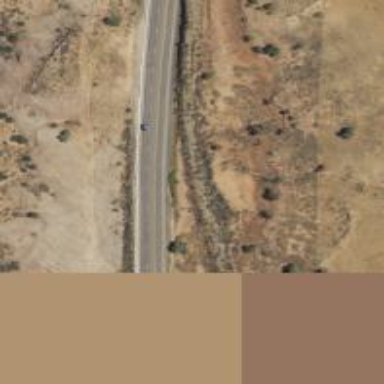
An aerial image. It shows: Rest area on the road.